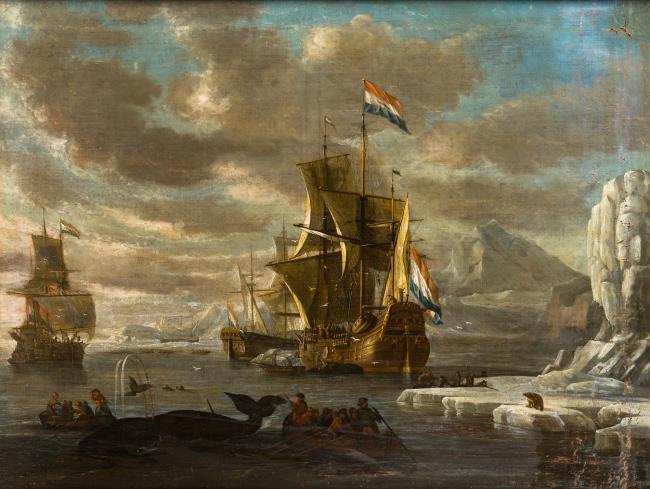
Title: Dutch whale hunters off a rocky coast
Artist: follower of Abraham Storck Bron: Laurens Schoemaker (2016-10)
Earliest date: 1700
Latest date: 1700
Genre: painting
Iconography: Walvis
Keywords: marine (genre), whaling, whaleship, flute (watercraft), sailing ship, full-rigged ship, row boat, ice floe, whale, harbor seal, polar bear, gull, spear, sky, cloud